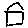
Label: house